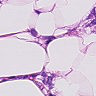
Metastatic tissue present: yes